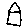
Label: house